Question: I am using rest API for my project. I am trying to update a single value in users but having a hard time achieving this.
I keep getting the following error:
> error CS1503: Argument 1: cannot convert from 'string' to 'Proyecto26.RequestHelper'
Here is an image of how the data is stored in the firebase database:

This error occurs on the following line.
'''
RestClient.Put($"{databaseURL}users/{userId}/{nodeUpdate}:{valueUpte}.json").Then(response =>
'''
However, if I do the following the error does go away but the update does not go through. I believe I am missing something that will allow the update to go through.
'''
RestClient.Put($"{databaseURL}users/{userId}/{nodeUpdate}:{valueUpte}.json","").Then(response =>
'''
I have read the documentation and so I proceeded to do the following approach below. It does update the database under that particular user id however, it removes the rest of the nodes that I have for the user and creates default nodes <URL>.
'''
public static void UpdateUserInfo(string userId, string nodeUpdate, string valueUpte, UpdateUserInfoCallback callback)
{
Debug.Log("UpdateUserInfo Method");
RestClient.Put($"{databaseURL}users/{userId}.json", (nodeUpdate,valueUpte)).Then(response =>
{
callback();
Debug.Log("The user info was successfully updated in the database");
});
}
'''
I have also tried doing the following approach but this does not update the data:
'''
RestClient.Put($"{databaseURL}users/{userId}/{nodeUpdate}.json", (valueUpte)).Then(response =>
{
callback();
Debug.Log("The user info was successfully updated in the database");
});
'''
**Update: Was able to resolve issue by using JSON.Net to update value's. **
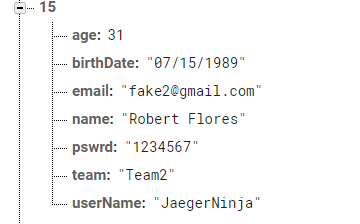
Answer: You might want to have another look at the documentation for the <URL>. You'll need to pass the value that is to be written as JSON in the body of the request, and not in the URL as you are trying.